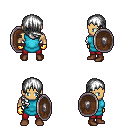
a pixel art fantasy rpg character, male body template, human, tanned skin, teal tunic, red pants, white right-swept hairstyle, gold gloves, brown shoes, shield, four views (front, back, left, right), 2x2 character sprite sheet, small pixel art, hard edges, no anti-aliasing